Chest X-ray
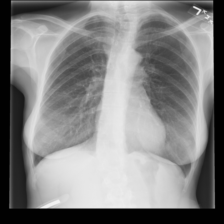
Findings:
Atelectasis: negative
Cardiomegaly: negative
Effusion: negative
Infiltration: negative
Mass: negative
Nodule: negative
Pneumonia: negative
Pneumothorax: negative
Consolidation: negative
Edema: negative
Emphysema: negative
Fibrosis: negative
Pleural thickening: negative
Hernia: negative